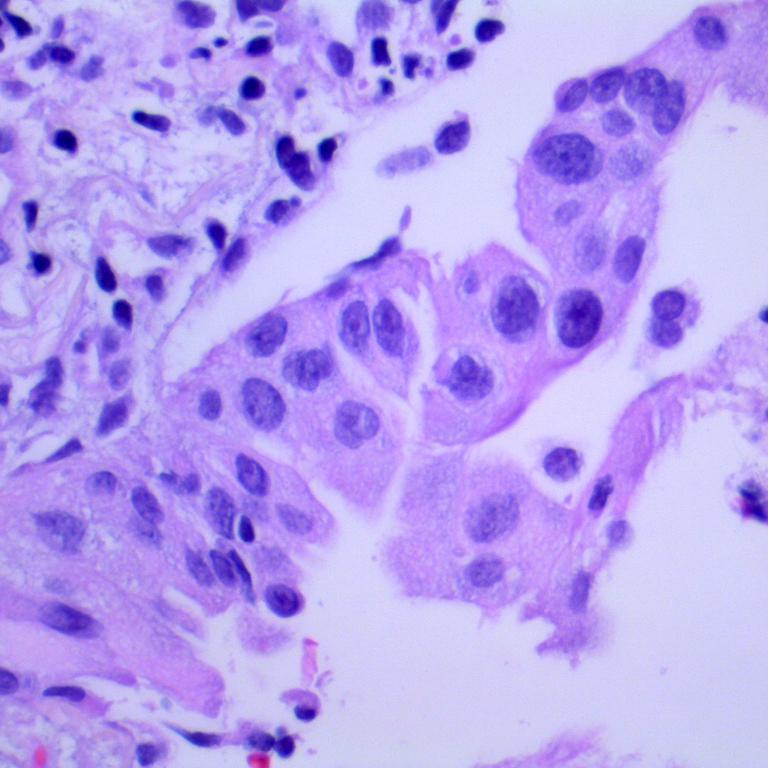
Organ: lung
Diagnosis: adenocarcinomas